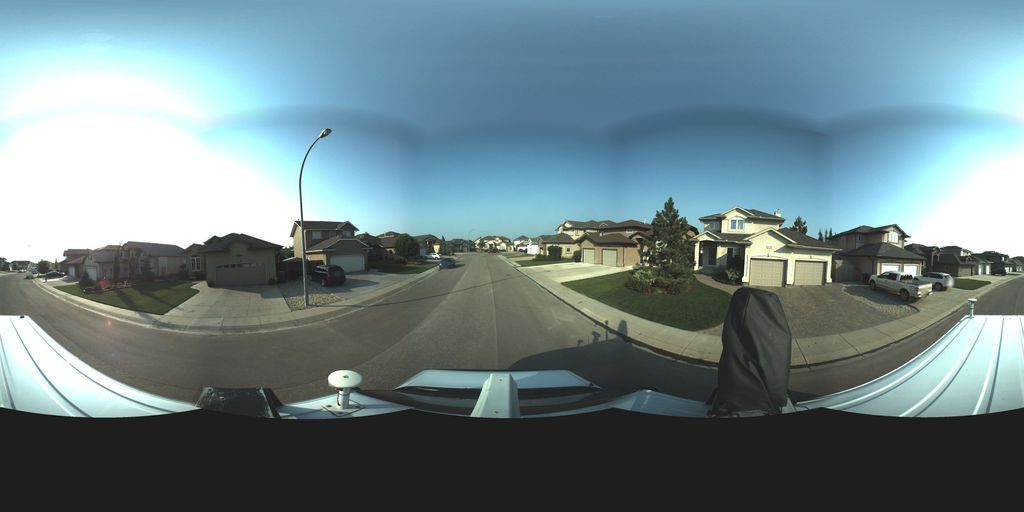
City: saskatoon